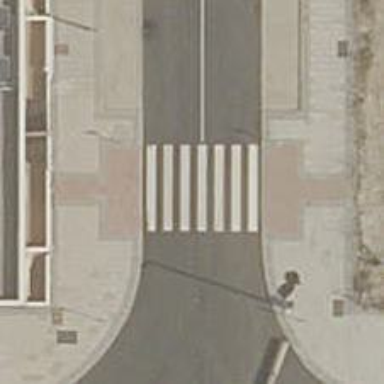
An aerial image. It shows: Uncontrolled zebra crossing on the road.